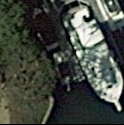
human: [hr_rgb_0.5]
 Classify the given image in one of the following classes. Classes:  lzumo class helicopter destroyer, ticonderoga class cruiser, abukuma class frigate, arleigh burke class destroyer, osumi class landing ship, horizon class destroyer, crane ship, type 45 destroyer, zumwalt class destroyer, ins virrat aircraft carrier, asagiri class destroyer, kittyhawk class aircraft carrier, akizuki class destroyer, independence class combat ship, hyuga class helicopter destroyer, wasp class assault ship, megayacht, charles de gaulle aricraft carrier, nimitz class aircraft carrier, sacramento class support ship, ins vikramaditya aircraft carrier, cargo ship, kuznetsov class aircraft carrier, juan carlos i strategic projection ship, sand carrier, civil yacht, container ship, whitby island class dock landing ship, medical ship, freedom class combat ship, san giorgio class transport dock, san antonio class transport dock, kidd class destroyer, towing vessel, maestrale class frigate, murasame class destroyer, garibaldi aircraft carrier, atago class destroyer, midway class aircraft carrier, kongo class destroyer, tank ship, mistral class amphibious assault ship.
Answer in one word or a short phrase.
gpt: Civil yacht